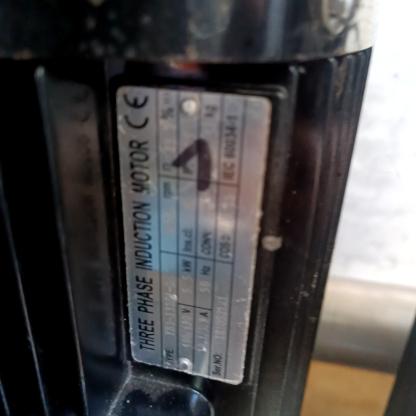
Klasa: tabliczka-znamionowa